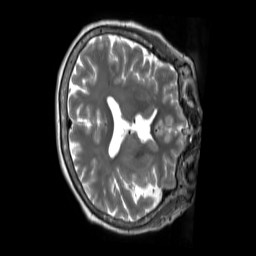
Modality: T2w
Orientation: axial
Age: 55
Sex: female
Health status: ill
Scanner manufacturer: siemens
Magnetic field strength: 3 T
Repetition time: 2.8 s
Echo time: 0.326 s